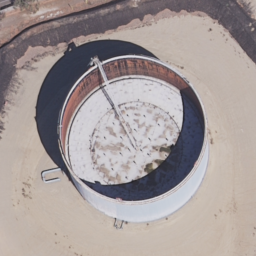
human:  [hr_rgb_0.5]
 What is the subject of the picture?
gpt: storage tanks